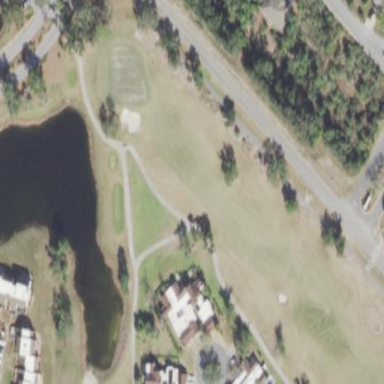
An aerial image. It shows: Grassy area designated as golf fairway.